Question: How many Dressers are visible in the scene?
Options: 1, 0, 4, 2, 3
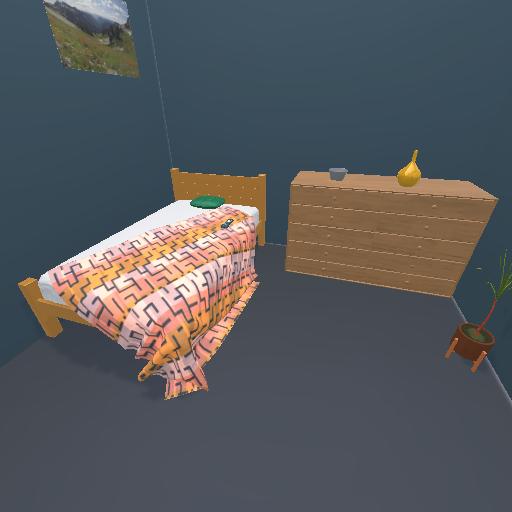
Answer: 1